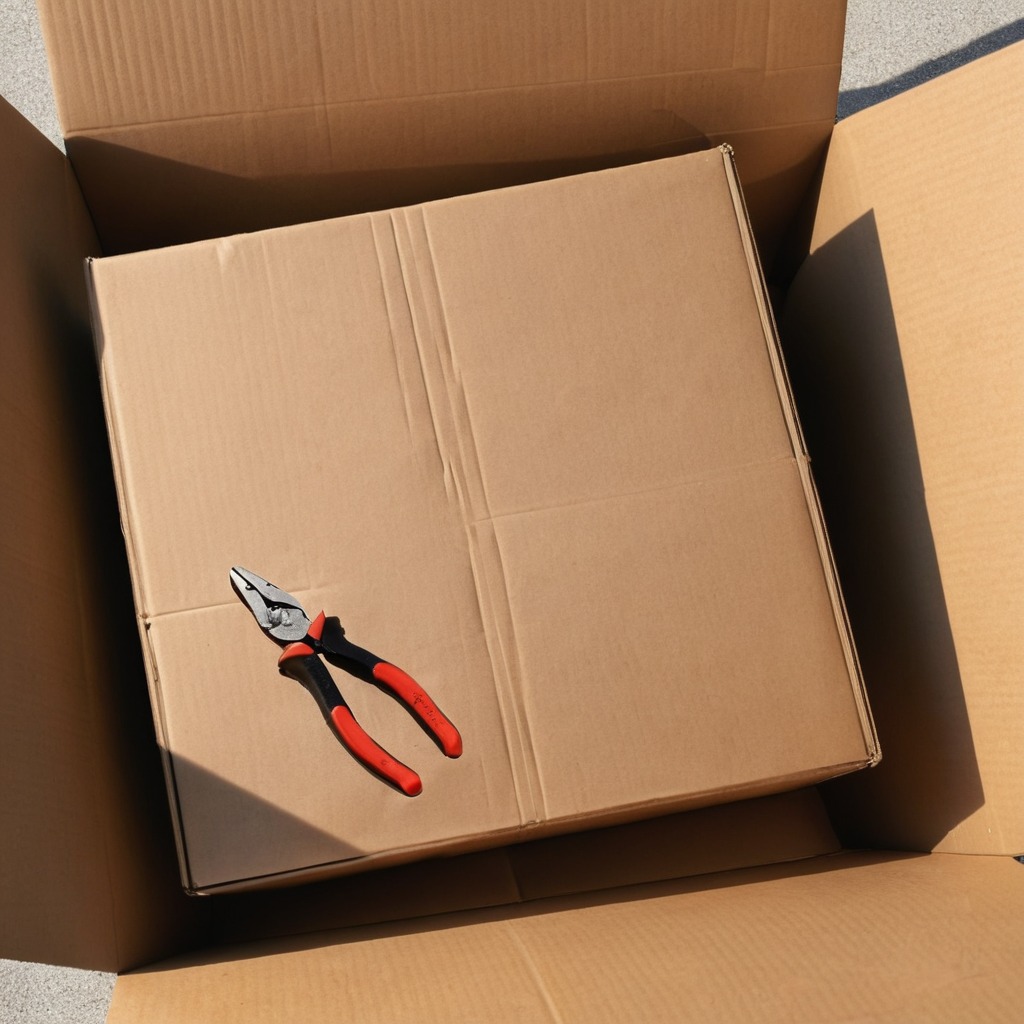
A plier lying on a cardboard box surface in an outdoor workshop during daytime bright natural light soft shadows slightly creased but